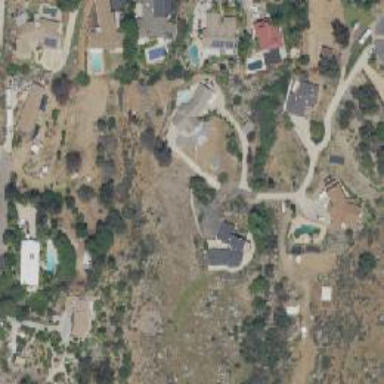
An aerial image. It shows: Driveway.